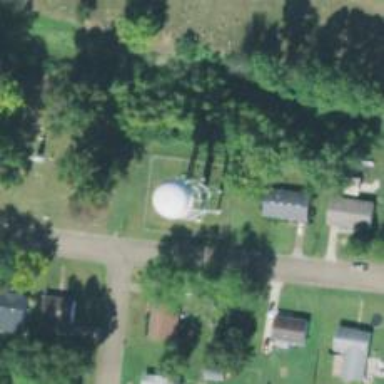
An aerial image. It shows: Water tower that is man-made.